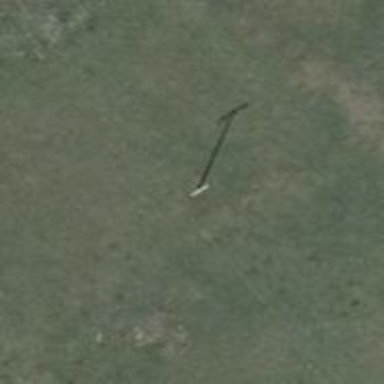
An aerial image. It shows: Power pole.